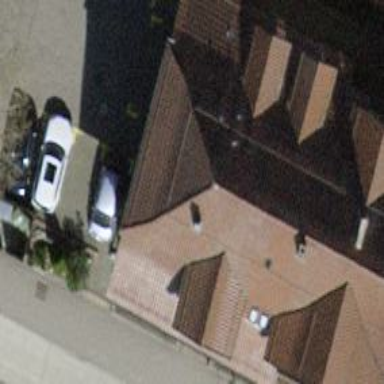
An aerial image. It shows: Residential building with hipped roof.